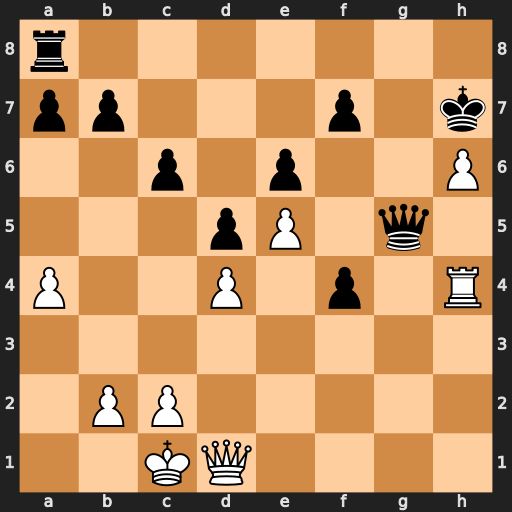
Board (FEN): r7/pp3p1k/2p1p2P/3pP1q1/P2P1p1R/8/1PP5/2KQ4
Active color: w
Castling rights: -
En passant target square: -
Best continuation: Rg4 Rg8 Rxg5